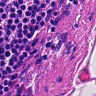
Metastatic tissue present: no